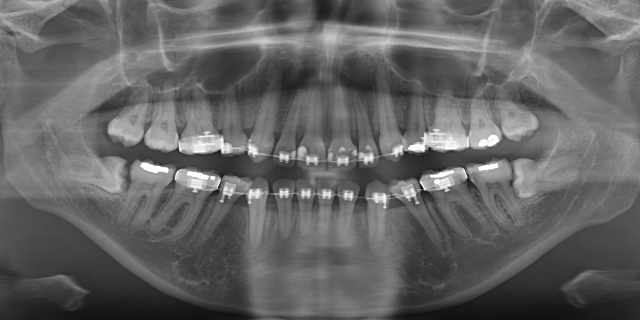
adult